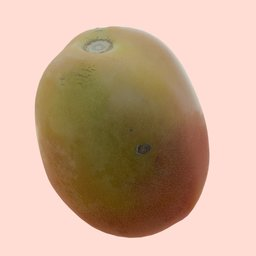
Label: nature